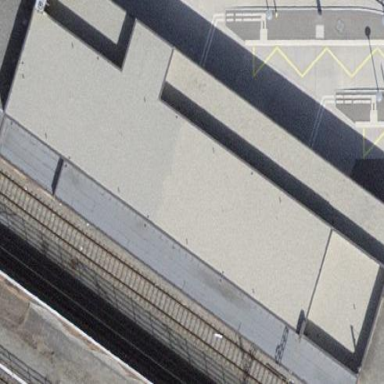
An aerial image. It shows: Transportation building.